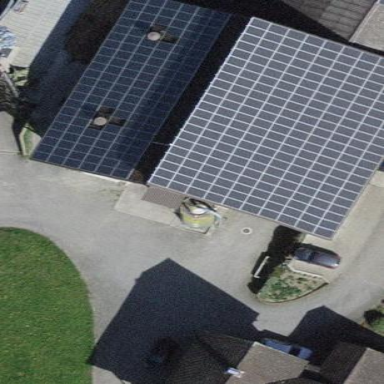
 consisting of solar photovoltaic panels."